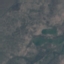
Land use / land cover class: HerbaceousVegetation